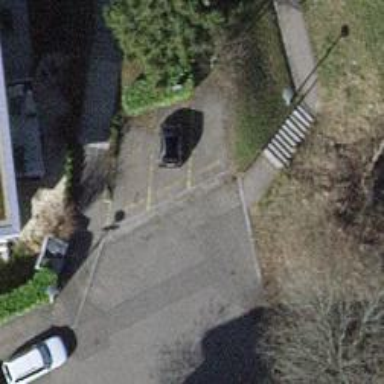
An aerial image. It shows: Road with steps.